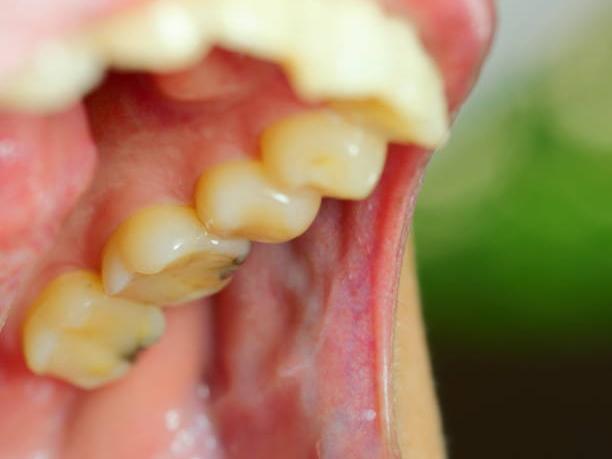
Condition: Calculus